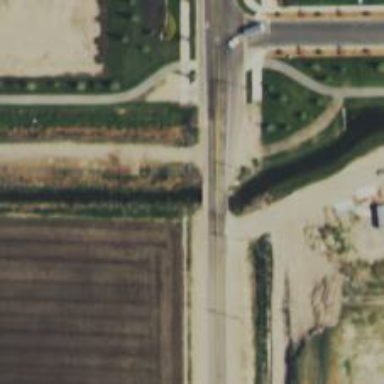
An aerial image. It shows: Culvert tunnel crossing over canal.